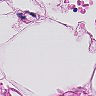
Metastatic tissue present: no